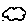
Label: cloud